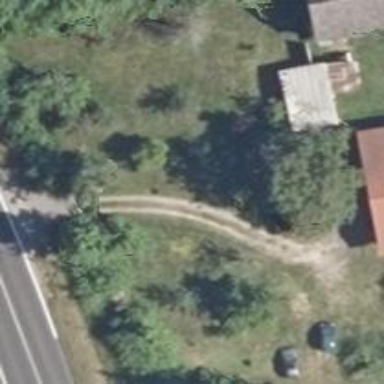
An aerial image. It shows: Driveway leading to service road.